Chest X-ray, PA view. Patient: 33 years old, sex M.
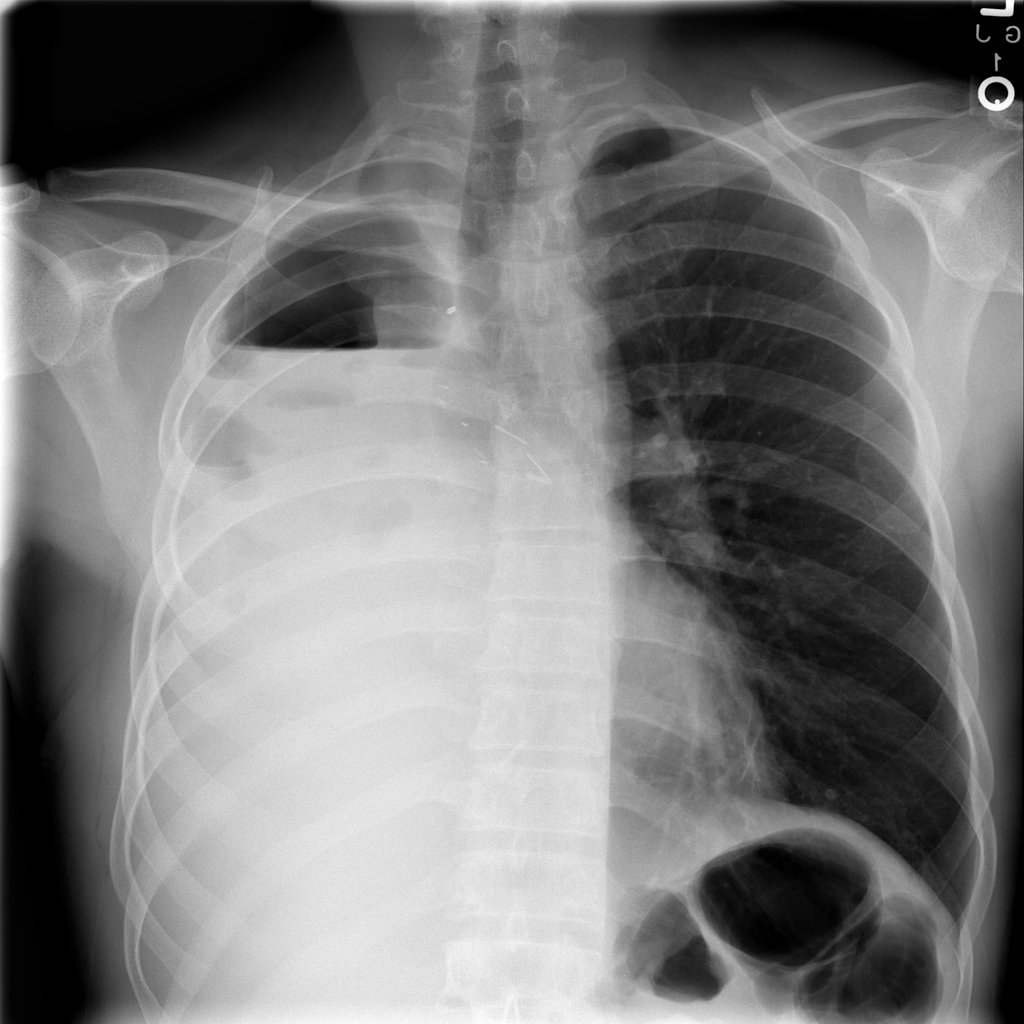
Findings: No Finding